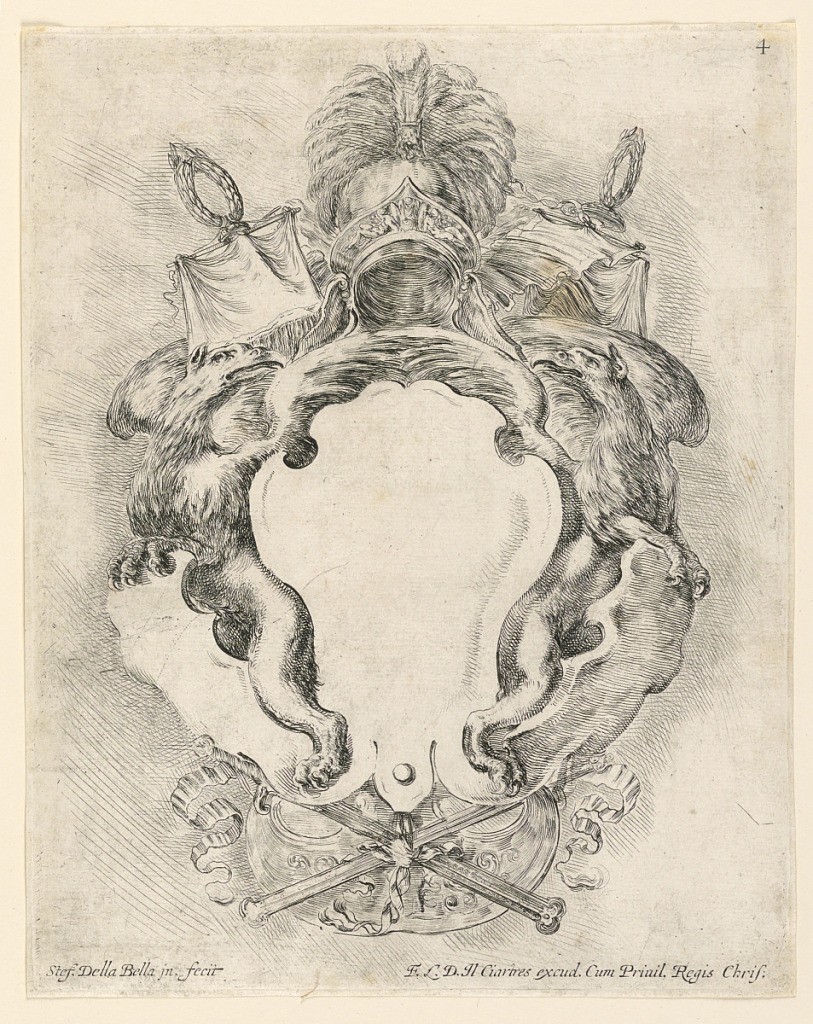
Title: Escutcheon, No. 4 from "Raccolta di varii cappriccii et nove inventioni di cartelle et ornamenti"
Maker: Stefano della Bella, Italian, 1610–1664
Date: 1646
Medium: Etching on paper
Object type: Print
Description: No. 4  of the same set as -10, "Raccolta di varii cappriccii," etc.